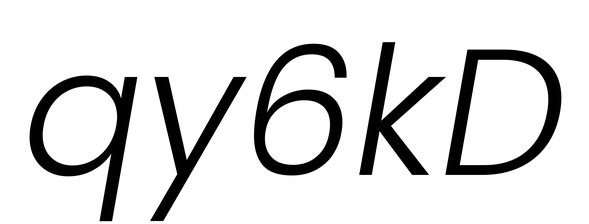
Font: Poppins-LightItalic